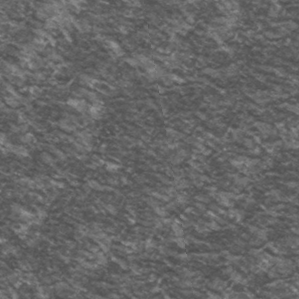
Label: frost